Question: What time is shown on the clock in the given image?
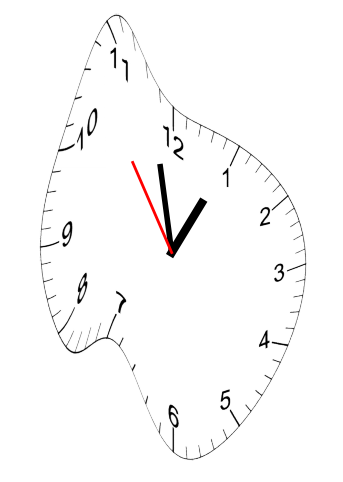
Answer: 12:57:54